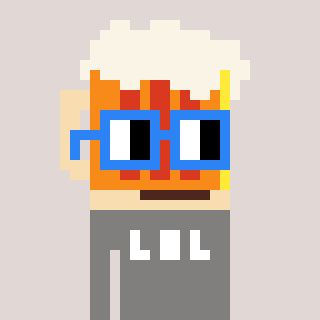
a pixel art character with square blue glasses, a beer-shaped head and a bluegrey-colored body on a warm background